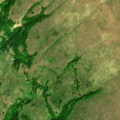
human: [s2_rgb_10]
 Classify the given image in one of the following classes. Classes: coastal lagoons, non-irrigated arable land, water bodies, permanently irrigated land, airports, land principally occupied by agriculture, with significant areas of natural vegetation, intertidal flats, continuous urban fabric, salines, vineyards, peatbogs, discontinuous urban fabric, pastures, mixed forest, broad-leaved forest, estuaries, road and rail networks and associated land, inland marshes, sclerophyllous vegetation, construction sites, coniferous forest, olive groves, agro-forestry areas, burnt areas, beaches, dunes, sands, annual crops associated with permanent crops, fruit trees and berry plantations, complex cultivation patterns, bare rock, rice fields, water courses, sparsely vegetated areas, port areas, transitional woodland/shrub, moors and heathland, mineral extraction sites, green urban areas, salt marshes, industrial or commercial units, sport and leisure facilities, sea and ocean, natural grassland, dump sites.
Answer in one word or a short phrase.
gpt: pastures, land principally occupied by agriculture, with significant areas of natural vegetation, natural grassland, transitional woodland/shrub